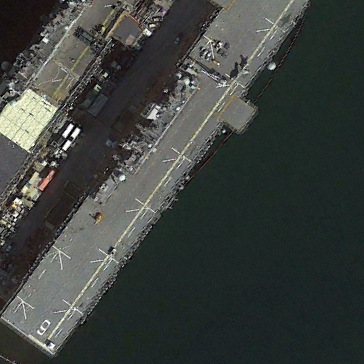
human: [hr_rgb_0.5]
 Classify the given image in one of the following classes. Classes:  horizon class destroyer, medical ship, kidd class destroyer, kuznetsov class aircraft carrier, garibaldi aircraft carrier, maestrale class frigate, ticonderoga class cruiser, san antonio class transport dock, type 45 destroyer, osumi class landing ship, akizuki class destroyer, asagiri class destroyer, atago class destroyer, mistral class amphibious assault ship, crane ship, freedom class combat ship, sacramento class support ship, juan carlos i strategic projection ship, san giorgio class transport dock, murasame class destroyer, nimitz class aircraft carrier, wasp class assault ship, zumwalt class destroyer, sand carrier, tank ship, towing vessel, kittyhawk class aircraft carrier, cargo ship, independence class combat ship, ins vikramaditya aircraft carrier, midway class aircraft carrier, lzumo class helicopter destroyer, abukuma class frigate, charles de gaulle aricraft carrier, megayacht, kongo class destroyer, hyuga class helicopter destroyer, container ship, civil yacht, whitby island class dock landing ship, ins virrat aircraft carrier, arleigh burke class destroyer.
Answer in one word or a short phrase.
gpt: Wasp class assault ship